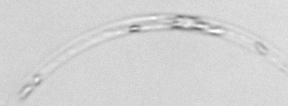
Label: Guinardia_striata